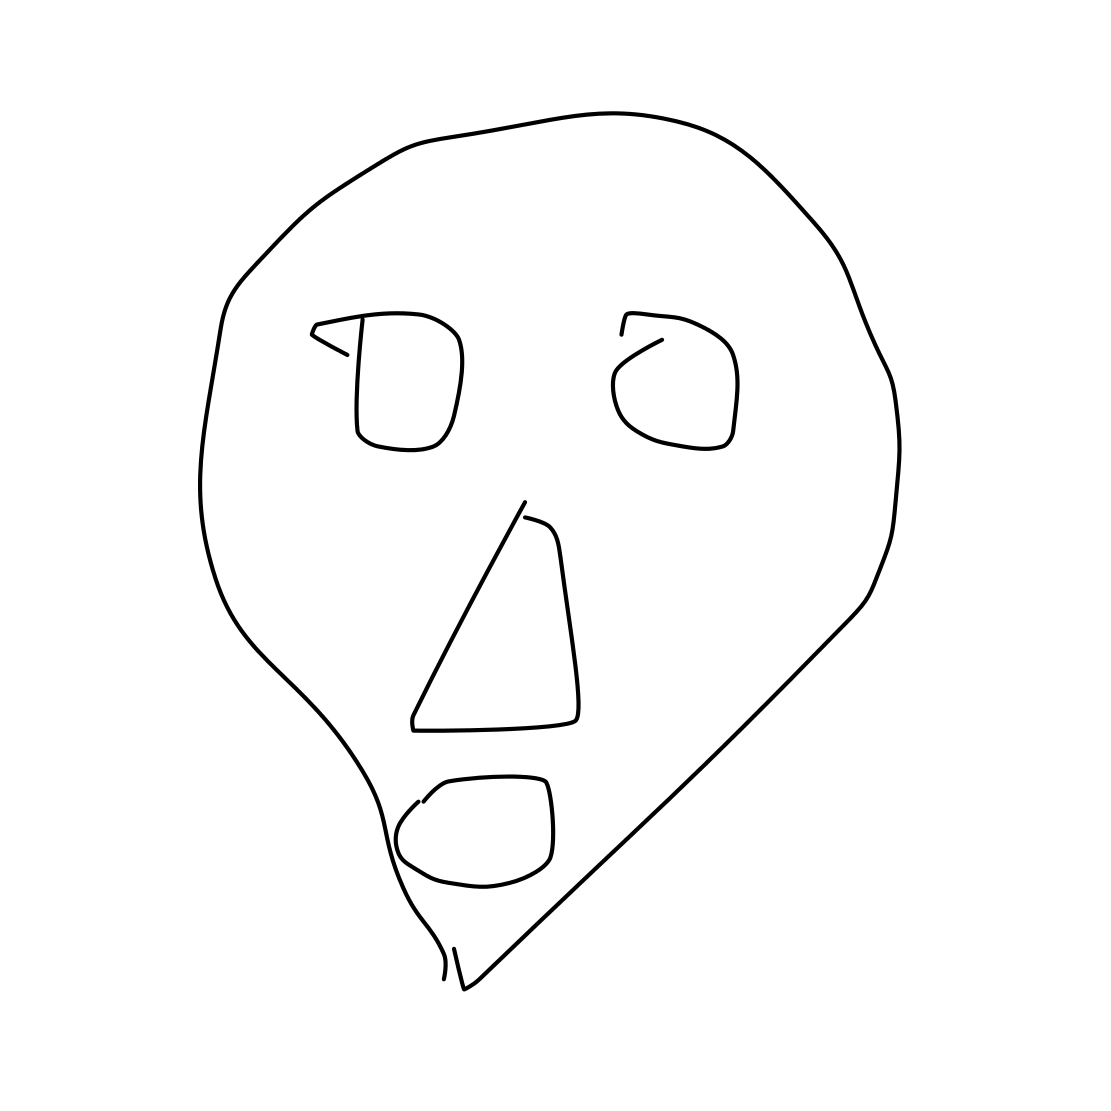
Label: skull